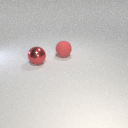
large red rubber sphere behind large red metal sphere